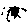
Label: moon